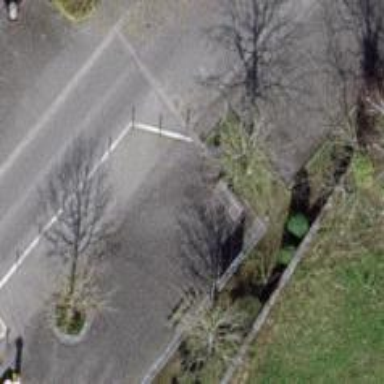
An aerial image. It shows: Bench.